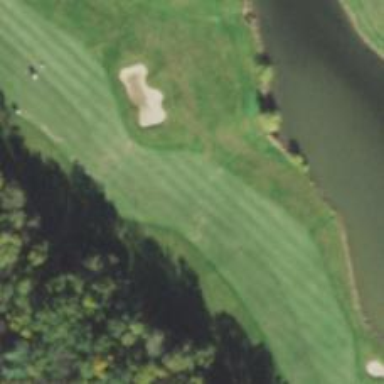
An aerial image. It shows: Golf hole.